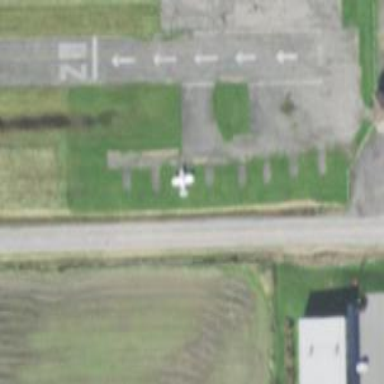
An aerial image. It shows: View of taxiway at the airport.